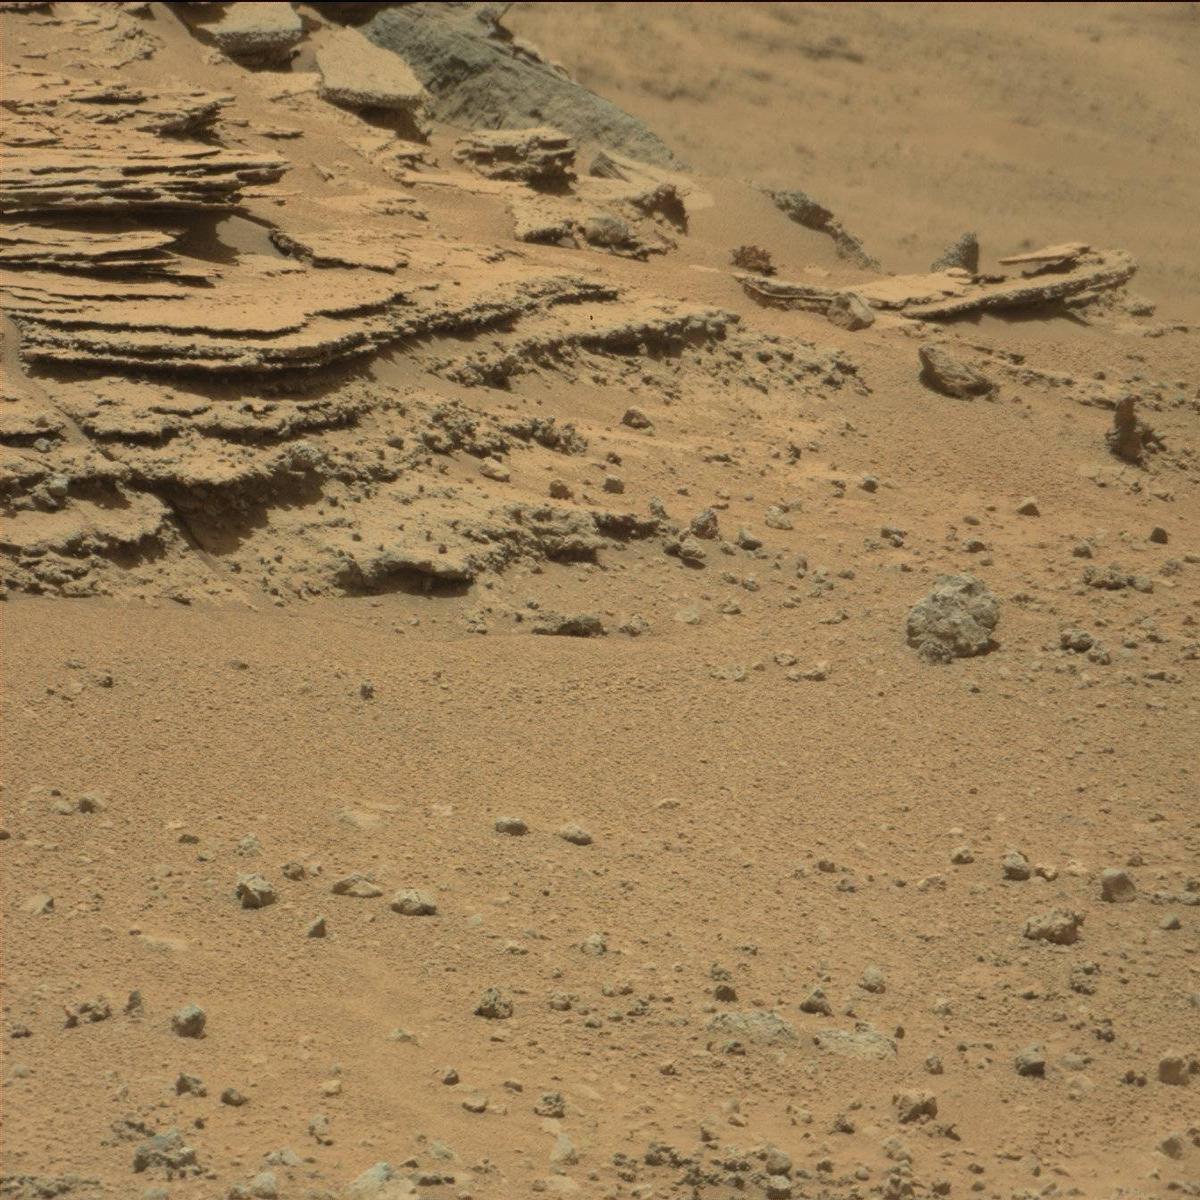
Terrain classes present: Bedrock, Sand / Soil